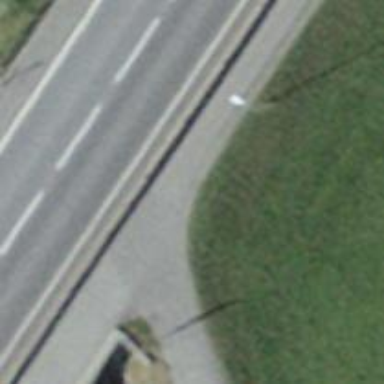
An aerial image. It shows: Guidepost providing information.